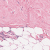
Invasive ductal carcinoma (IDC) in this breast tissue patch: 1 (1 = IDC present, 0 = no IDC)